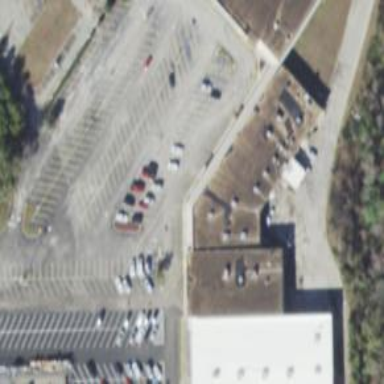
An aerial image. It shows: Retail building.